Aerial crown-view tile of a tropical tree (Barro Colorado Island, Panama), acquired 20250217:
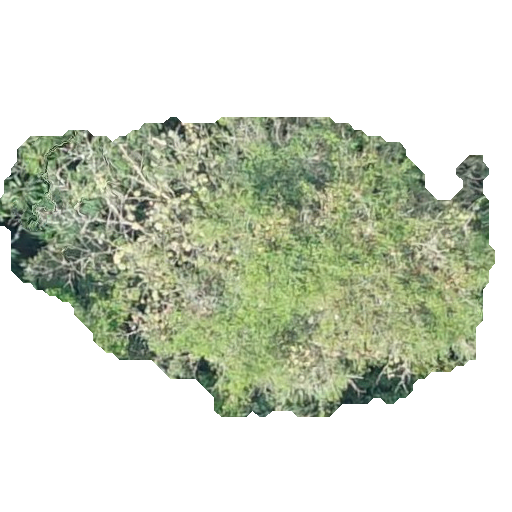
Species: Sterculia apetala
GBIF accepted scientific name: Sterculia apetala
Crown area: 164.324 m²